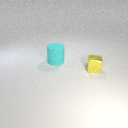
small yellow metal cube to the right of large cyan rubber cylinder